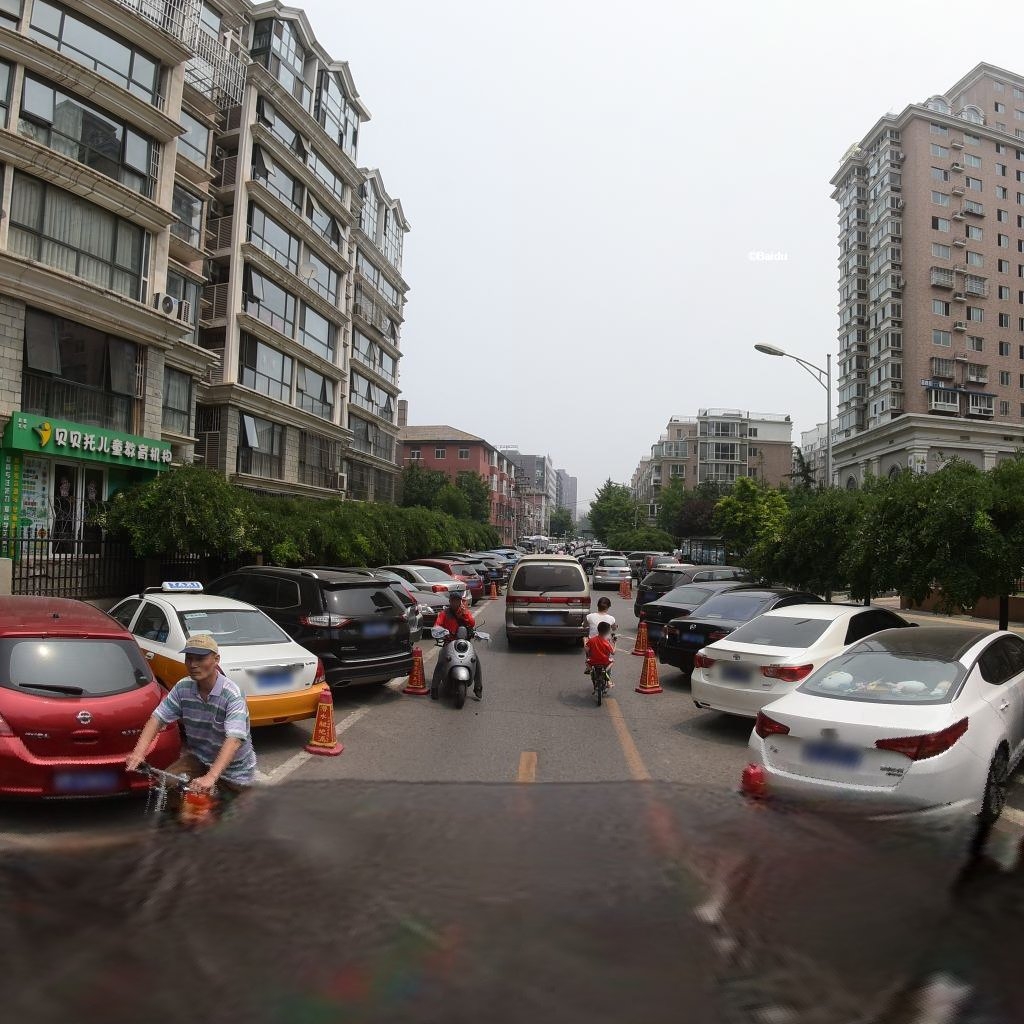
Region: Dongcheng
Road damage annotations: transverse crack